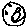
Label: moon